Question: As my title already says, I have an issue with a modal not opening on all buttons.
Here is the situation:
I have a page that displays all applications a user has sent for different jobs. So it may be just one, or up to whatever.
It looks like this:

Now if the user wants to cancel the application he can press the button "Bewerbung zuruckziehen", then the modal opens to give a heads up that all data will be lost and if he is sure, in the modal he can confirm it or go back. Everything works fine for the first post on the site, but for all other posts just nothing happens, so the modal doesn't open.
Here is my code:
1. The blade file that displays all posts:
'''
@foreach($bewerbungen as $bewerbung)
@foreach($stellenanzeigen_names as $stellenanzeigen_name)
@if($bewerbung->Stellenanzeigen_ID === $stellenanzeigen_name->Stellenanzeigen_ID)
<div
class="p-10 grid-cols-3 grid-rows-3 gap-4 shadow-2xl mb-10 bg-gradient-to-r from-green-400 to-blue-500 border-solid border-2 border-black rounded-lg">
<!--Card 1-->
<div
class="overflow-hidden row-span-3 bg-gray-100 shadow-2xl border-solid border-2 border-gray-500 rounded-lg">
<div class="pt-4 pl-4">
{{ $stellenanzeigen_name->Titel }}
<hr class="border-black">
</div>
<div class="pt-4 pl-8 font-medium text-xl font-bold font-serif">
ID der Bewerbung: {{ $bewerbung->Bewerbung_ID }}</div>
<div class="pt-4 pl-8 pb-3 font-medium text-xl font-bold font-serif">
ID der Stellenanzeige: {{ $bewerbung->Stellenanzeigen_ID }}</div>
<div class="w-1/4 mb-4 pl-4">
<div class="font-medium text-base font-bold font-serif mb-4 pb-3">
<button type="submit" id="delete_appl_btn" name="delete_appl_btn"
class="mb-4 pb-3 w-full text-white px-4 py-3 rounded text-base font-medium
bg-gradient-to-r from-green-400 to-blue-500 float-right shadow transition
duration-500 ease-in-out transform hover:-translate-y-1 hover:scale-100
shadow-2xl border-2 w-full p-4 rounded-lg">
Bewerbung zuruckziehen
</button>
</div>
</div>
</div>
</div>
@endif
@endforeach
@endforeach
'''
Here is the code for the modal:
'''
<div id="delete_application_modal" class="modal fixed ml-96 top-20 mx-auto p-5 border w-96 shadow-lg rounded-md bg-white hidden">
<div class="mt-3 text-center text-xl">
Bewerbung zuruckziehen
<div class="text-center text-sm mt-4">
</div>
</div>
<div class="items-center px-4 py-3">
<label for="delete_application" class="sr-only">Bewerbung zuruckziehen</label>
<form action="{{ route('delete', $bewerbung->Bewerbung_ID) }}" method="post">
@csrf
<button type="submit" id="ok_btn" class="mb-4 pb-3 w-full text-white px-4 py-3 rounded text-base font-medium
bg-gradient-to-r from-green-400 to-blue-500 float-right shadow transition
duration-500 ease-in-out transform hover:-translate-y-1 hover:scale-100
shadow-2xl border-2 w-full p-4 rounded-lg">
Bewerbung zuruckziehen
</button>
</form>
</div>
<div class="items-center px-4 py-3">
<button id="back_btn_tel" class="mb-4 pb-3 w-full text-white px-4 py-3 rounded text-base font-medium
bg-gradient-to-r from-green-400 to-blue-500 float-right shadow transition
duration-500 ease-in-out transform hover:-translate-y-1 hover:scale-100
shadow-2xl border-2 w-full p-4 rounded-lg">
zuruck
</button>
</div>
</div>
@if(session()->has('message'))
<div class="alert alert-success">
{{ session()->get('message') }}
</div>
@endif
<script>
var delete_appl_modal = document.getElementById("delete_application_modal");
var open_modal = document.getElementById("delete_appl_btn");
var back_btn = document.getElementById("back_btn_tel");
open_modal.onclick = function () {
delete_appl_modal.style.display = "block";
}
back_btn.onclick = function () {
delete_appl_modal.style.display = "none";
}
window.onclick = function (event) {
if (event.target == modal) {
delete_appl_modal.style.display = "none";
}
}
</script>
'''
Honestly, I have zero clue why it works for the first but not for the others, they have the same buttons, with the same name, id & everything.
Maybe one of you had a similar issue. I wish you all happy holidays!
Edit:
New code to open the modal:
'''
<script>
var delete_appl_modal = document.querySelector('#cancel_appl_modal');
var open = document.querySelector('#open_btn');
var back_btn = document.querySelector('#back_btn_tel');
open.onclick = function () {
delete_appl_modal.style.display = "block";
}
back_btn.onclick = function () {
delete_appl_modal.style.display = "none";
}
window.onclick = function (event) {
if (event.target == modal) {
delete_appl_modal.style.display = "none";
}
}
</script>
'''
When I use 'querySelectorALl' then the first one doesn't work anymore as well
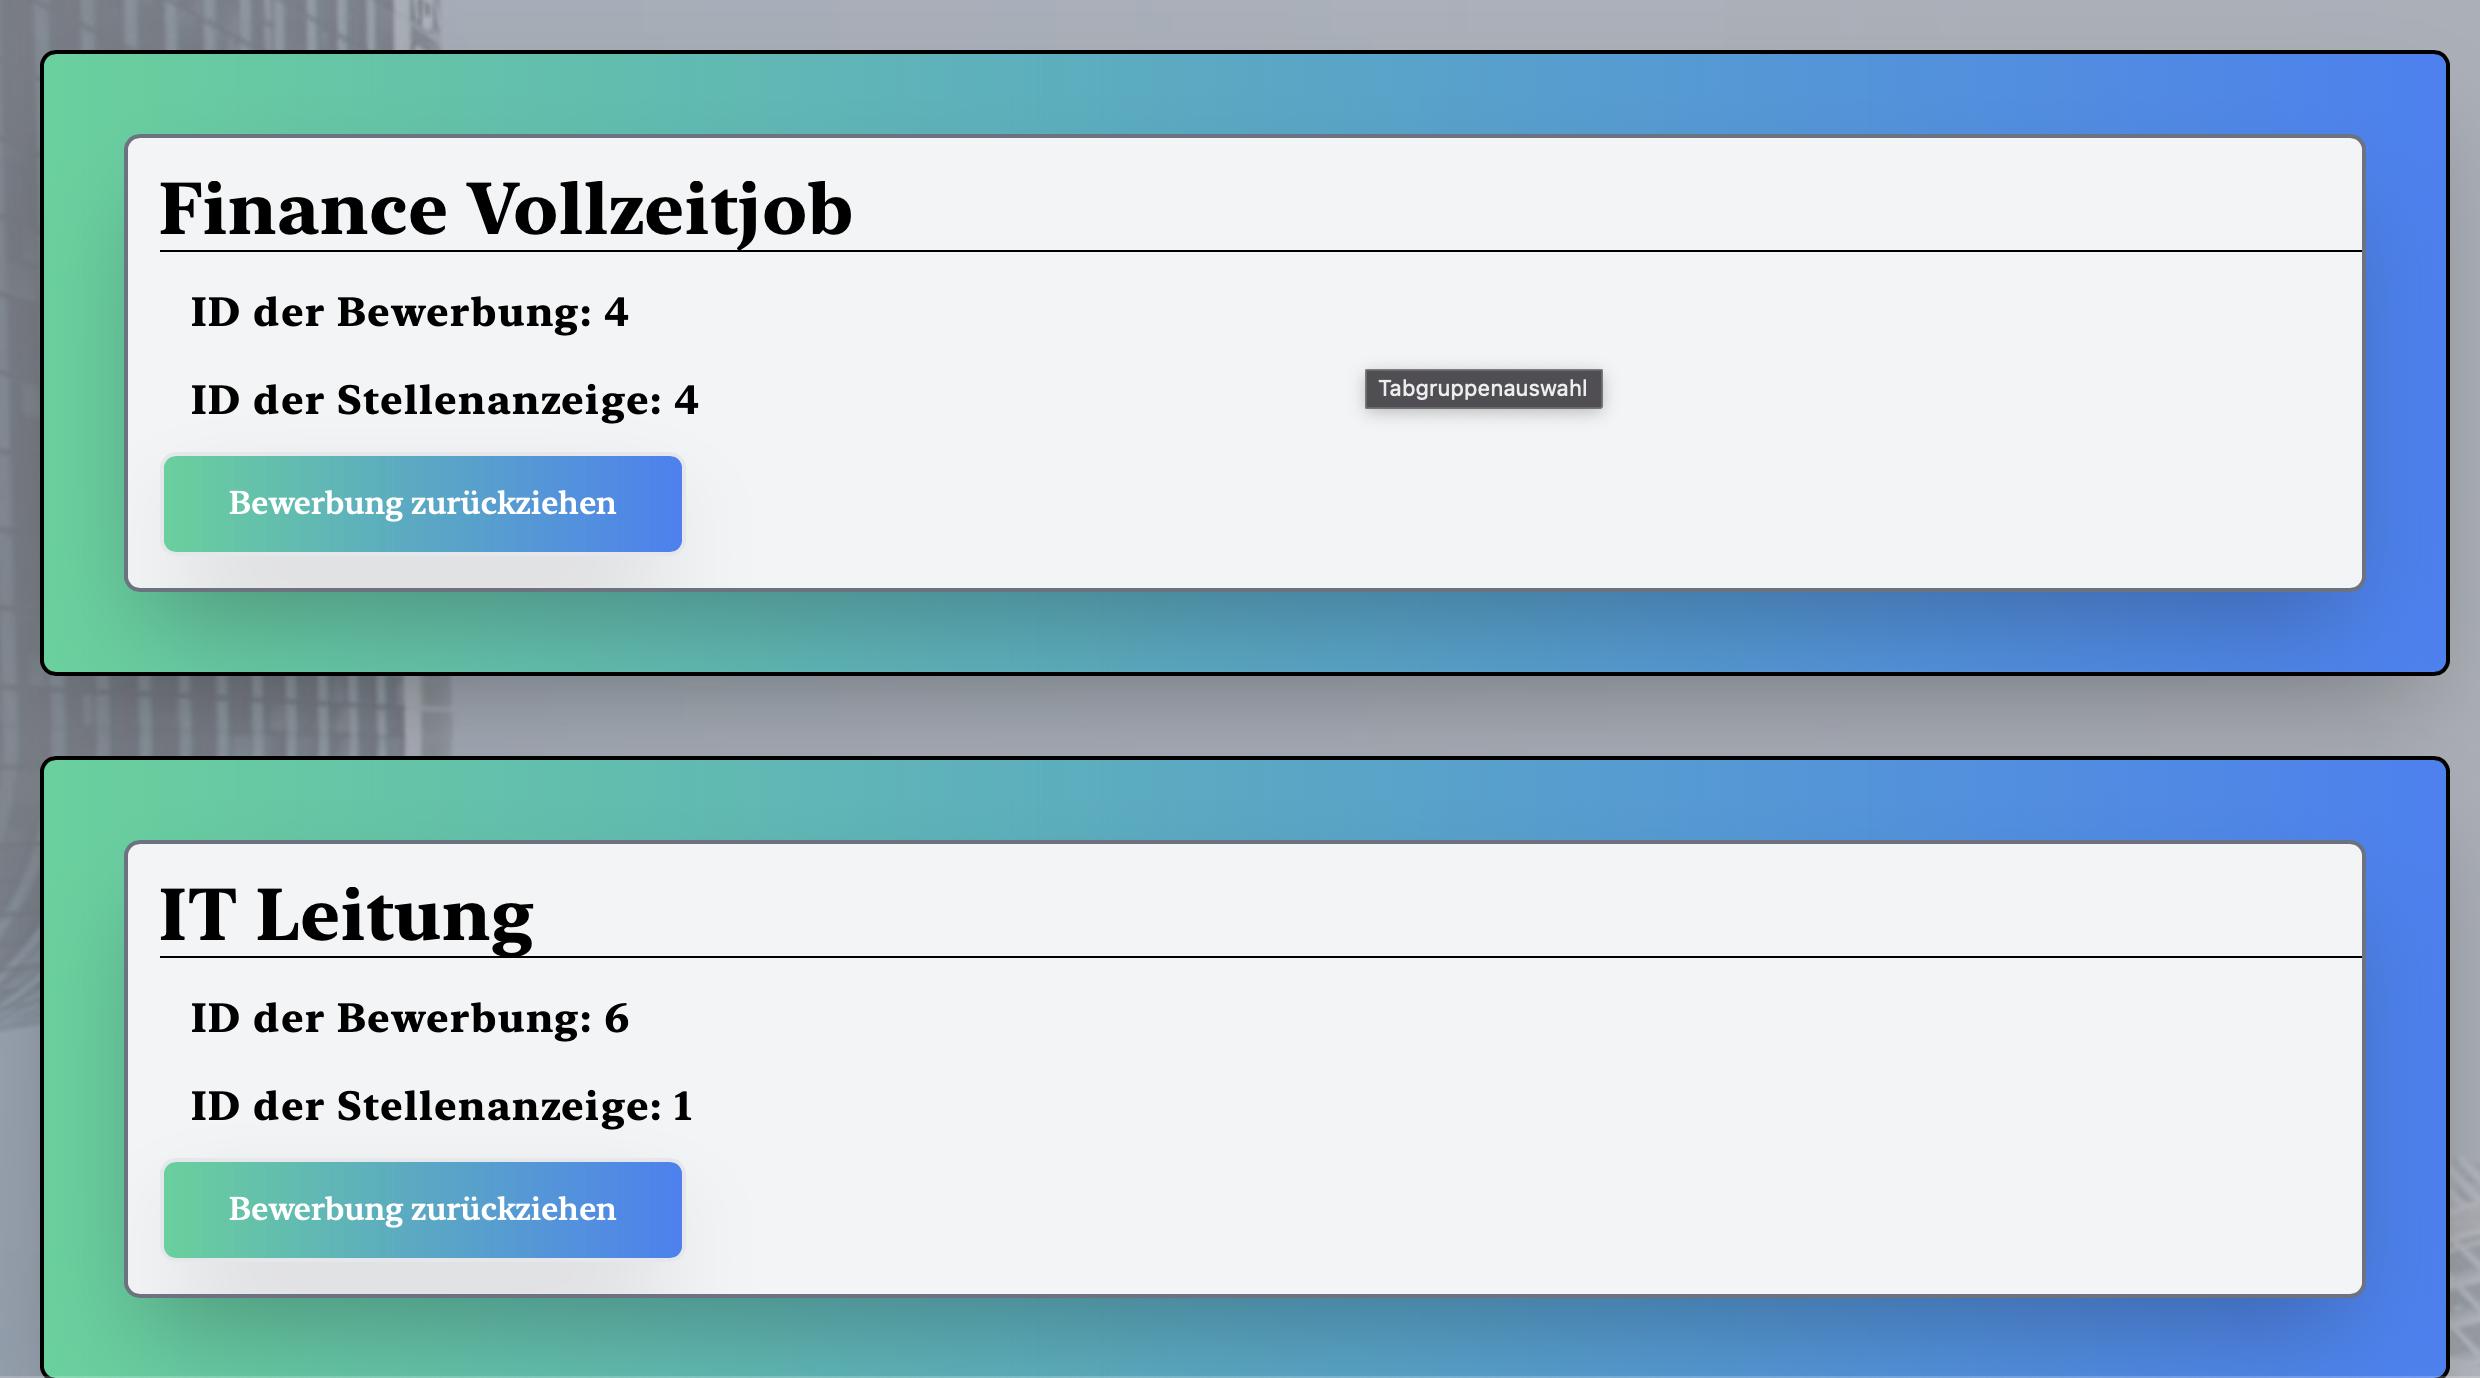
Answer: The <URL> once an element with that 'id' has been located it doesn't continue searching for others.
As you have multiple 'button' elements that you want to target, you will need to us something like <URL> to target every element that should trigger the modal to open.
An example to get you on the right direction.
'''
<button class="open-modal">Button A</button>
<button class="open-modal">Button B</button>
<button class="open-modal">Button C</button>
'''
'''
let buttons = document.querySelectorAll('.open-modal');
buttons.forEach(button => {
button.addEventListener('click', function (event) {
// this is where you would open the modal
// delete_appl_modal.style.display = 'block';
console.log(event.target.innerHTML);
})
});
'''
<URL>